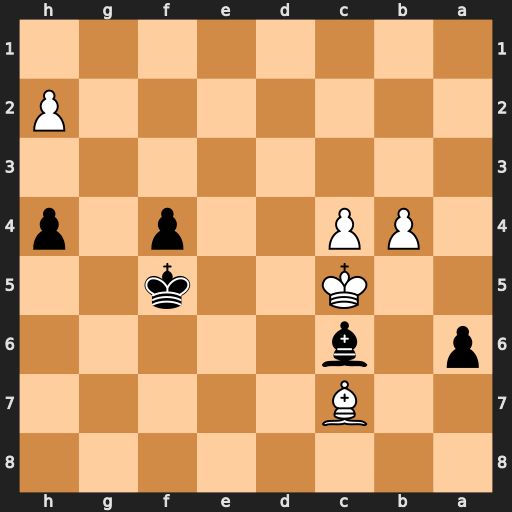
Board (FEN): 8/2B5/p1b5/2K2k2/1PP2p1p/8/7P/8
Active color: b
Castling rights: -
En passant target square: -
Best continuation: f3 Kxc6 f2